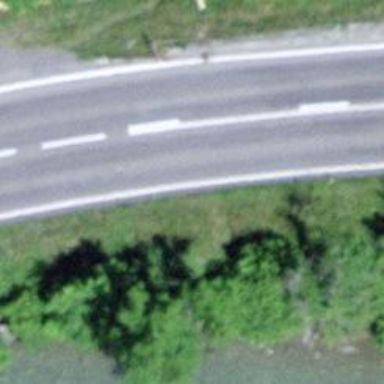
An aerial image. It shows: Primary road with asphalt surface.